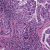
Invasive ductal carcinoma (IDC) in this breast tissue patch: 1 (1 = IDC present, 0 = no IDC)